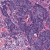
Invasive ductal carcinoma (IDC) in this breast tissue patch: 1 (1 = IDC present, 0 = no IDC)